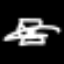
Label: hourglass